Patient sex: M
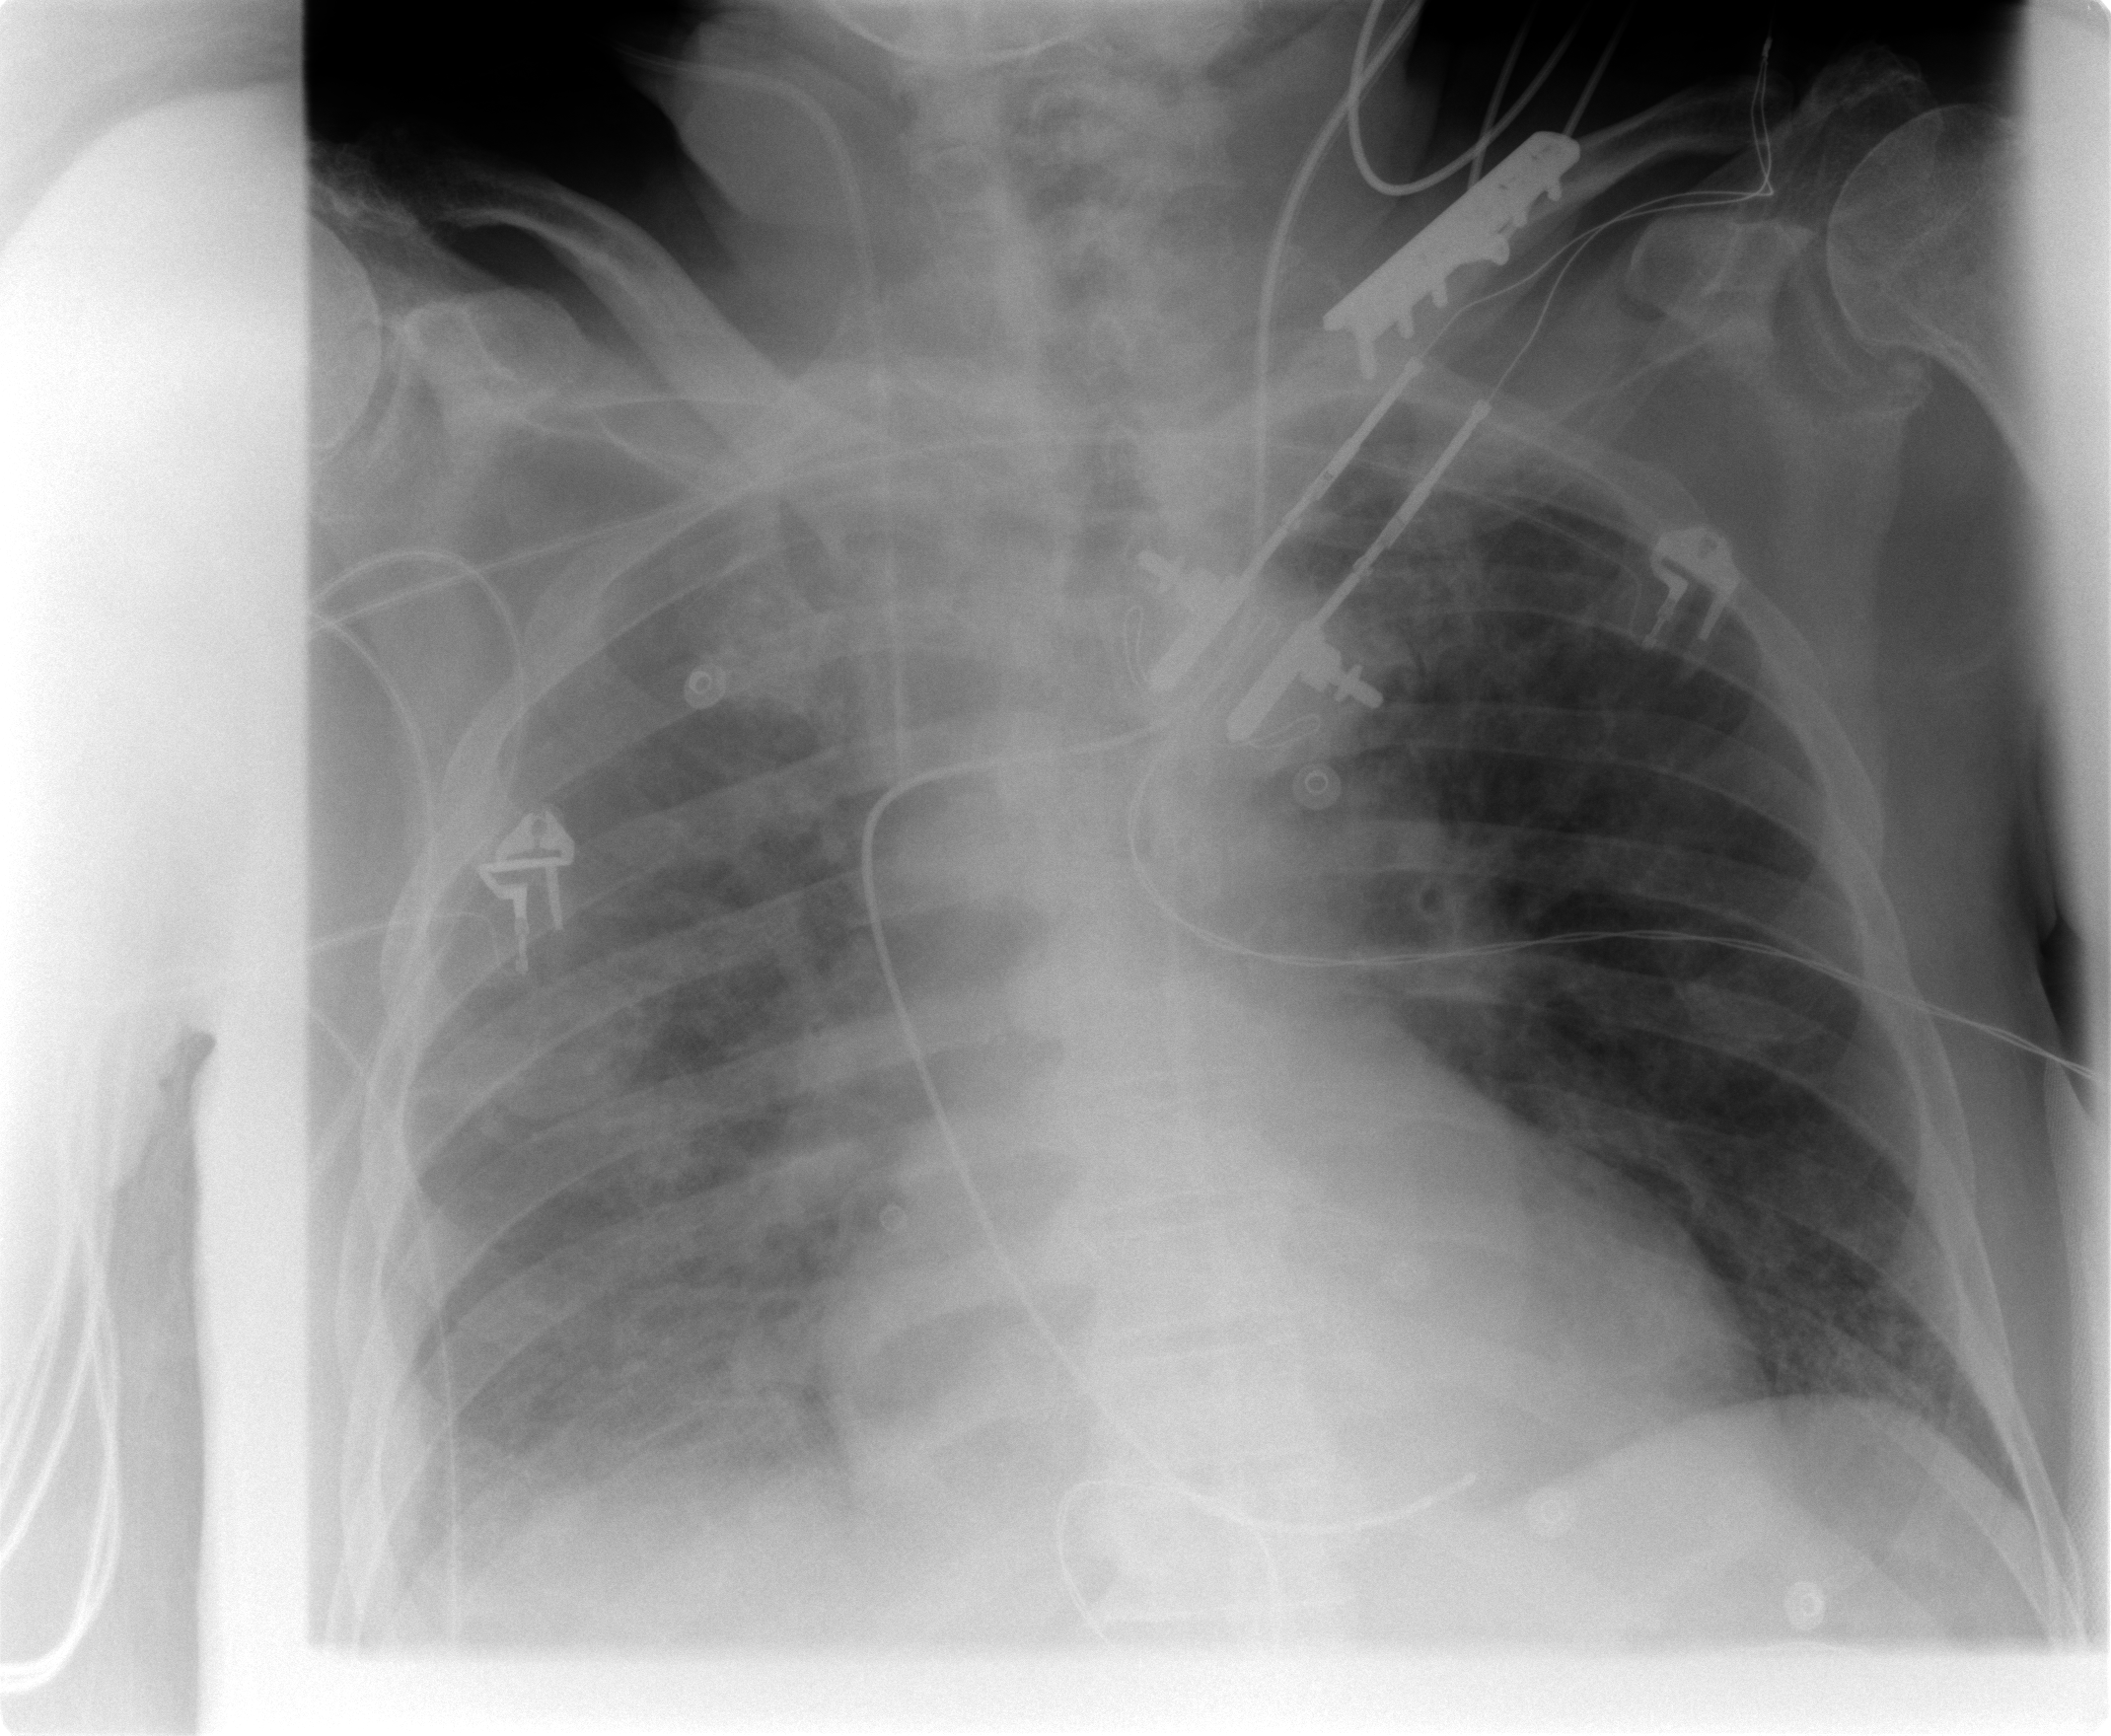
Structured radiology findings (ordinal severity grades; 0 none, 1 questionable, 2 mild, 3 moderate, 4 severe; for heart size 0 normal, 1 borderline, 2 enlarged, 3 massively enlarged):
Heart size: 2
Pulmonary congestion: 2
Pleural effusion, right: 2
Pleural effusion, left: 1
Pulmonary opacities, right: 2
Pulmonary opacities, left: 1
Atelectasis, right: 2
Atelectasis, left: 2